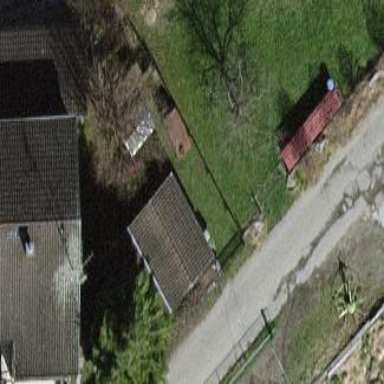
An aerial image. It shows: Shed.